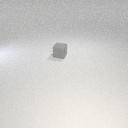
small gray rubber cube